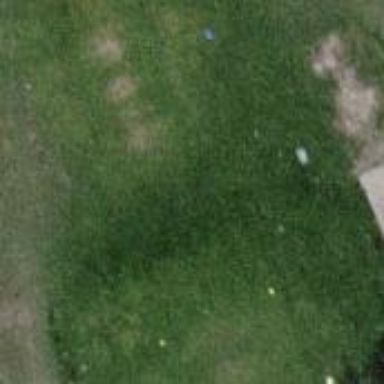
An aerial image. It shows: Golf tee.